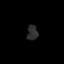
Tissue: skin
Cell type: Epithelial cells
Senescence score: 0.2551
Nuclear area (px): 155
Mean DAPI intensity: 45.142